Interaction volume radius: 10 \u00c5
Interaction volume height: 35 \u00c5
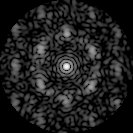
Disorder parameter: 0.6915